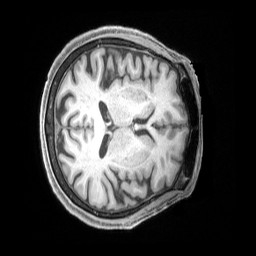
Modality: T1w
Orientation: axial
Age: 69
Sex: female